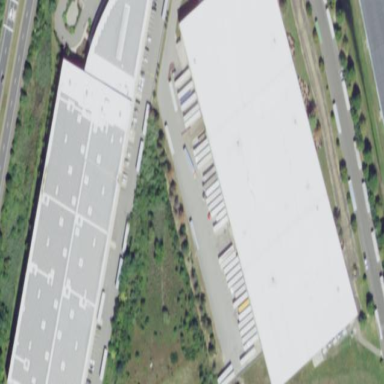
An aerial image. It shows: Warehouse.